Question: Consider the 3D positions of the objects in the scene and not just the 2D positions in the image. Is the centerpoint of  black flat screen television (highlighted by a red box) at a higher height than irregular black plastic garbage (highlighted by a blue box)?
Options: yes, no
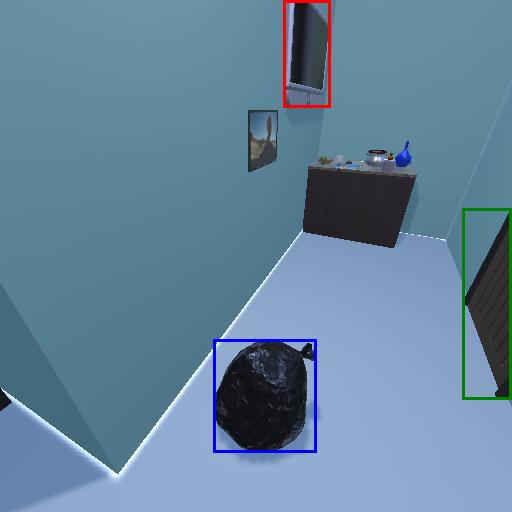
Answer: yes